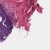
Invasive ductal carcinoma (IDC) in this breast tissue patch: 0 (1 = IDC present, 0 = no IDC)